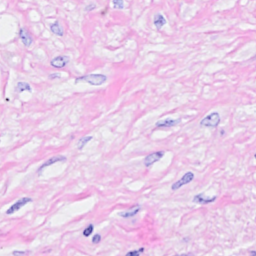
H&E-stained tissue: Breast